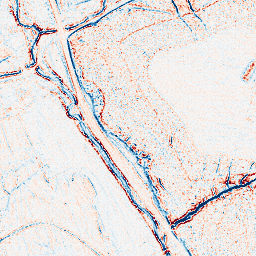
Category: edge_preserving
Decomposition family: bilateral
Decomposition parameters: d: 5
sigma_color: 50
sigma_space: 100
Upsampling method: bilinear
Upsampling parameters: scale: 8
Upsampling scale: 8